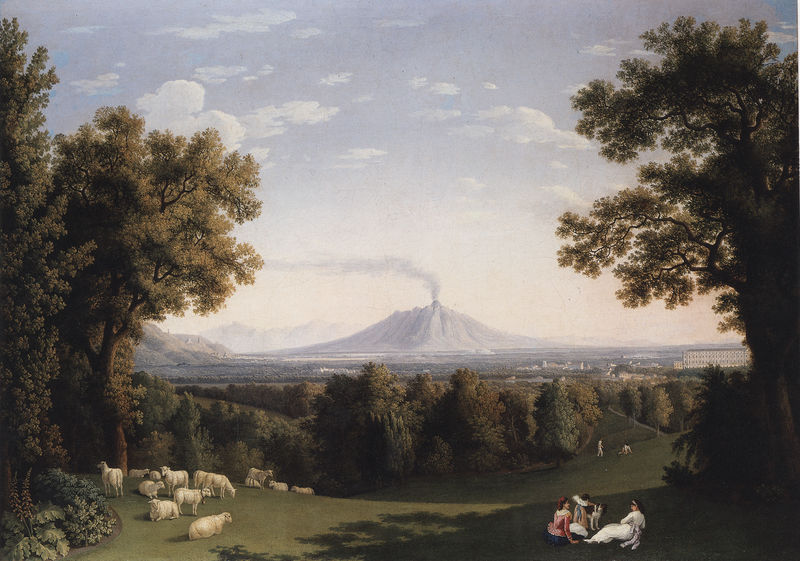
Titel: Ansicht des englischen Gartens von Caserta
Künstler: Jacob Philipp Hackert
Standort: Madrid
Institution: Museo del Prado
Schlagwörter: baum, berg, blau, blätter, feuer, gemälde, himmel, laub, meer, schatten, wasser, weiß, wolken, bäume, frauen, grün, landschaft, menschen, mädchen, ocker, see, sitzen, stadt, äste, braun, damen, frau, grau, hell, hintergrund, hut, kleider, licht, mitte, männer, orange, schwarz, vordergrund, ölbild, ausblick, gebäude, gras, haus, hund, park, rasen, rot, schleier, schloss, tier, tiere, weg, wiese, wolke, beige, malerei, schleife, mensch, rahmen, stehen, öl, ebene, ferne, horizont, häuser, hügel, kühe, natur, strauch, vieh, weide, weite, zweige, busch, büsche, gebüsch, gehen, pfad, rauch, sonne, sträucher, wege, kind, pflanzen, kontrast, rosa, tal, wald, kinder, küste, sommer, ruhe, liegen, ruhen, italien, ort, mittag, berge, berghang, gebirge, hang, allee, dunst, grasen, herde, idylle, picknick, rast, figuren, industrie, böschung, women, green, woman, spielen, freizeit, rauchen, symmetrie, lciht, liegend, baumkrone, italie, lamm, schaf, weiden, lava, vulkan, wandern, idyll, sicht, smoke, sky, tree, geäst, blattwerk, building, mountain, trees, wäldchen, frei, eiche, zentrum, spaziergänger, forest, pyramide, wipfel, bänder, krankenhaus, lämmer, schafe, hirte, hirten, hirtin, ausruhen, paysage, klettern, asche, rasten, ausbruch, wals, vesuv, person, spucken, pastorale, neapel, classique, schafherde, hospital, hochhaus, parklandschaft, geböude, gepflegt, ligen, wölkchen, sheep, ätna, horizon, vulcano, sheeps, aschewolke, narut, äthna, itlaien, rauchsäule, hirtinnen, ausbrechen, ausbrechend, baluf, eslig, hineinragen, hirtte, landschafsbild, strasser, vesuve, zenta., yard, cloulds, liegende kühe, stehende kühe, beukolisch, valcano, vulcanp